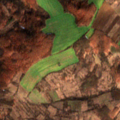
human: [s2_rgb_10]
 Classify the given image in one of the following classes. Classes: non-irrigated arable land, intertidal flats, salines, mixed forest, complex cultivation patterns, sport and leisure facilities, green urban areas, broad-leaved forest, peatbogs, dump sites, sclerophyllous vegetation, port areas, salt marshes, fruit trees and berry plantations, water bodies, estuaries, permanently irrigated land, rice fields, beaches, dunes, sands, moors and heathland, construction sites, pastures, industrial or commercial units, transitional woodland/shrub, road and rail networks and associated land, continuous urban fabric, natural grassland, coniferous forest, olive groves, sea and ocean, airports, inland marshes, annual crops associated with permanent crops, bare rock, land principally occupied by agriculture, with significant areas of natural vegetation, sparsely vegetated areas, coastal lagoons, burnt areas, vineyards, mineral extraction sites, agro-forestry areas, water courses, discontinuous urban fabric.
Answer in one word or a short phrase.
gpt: non-irrigated arable land, complex cultivation patterns, land principally occupied by agriculture, with significant areas of natural vegetation, broad-leaved forest